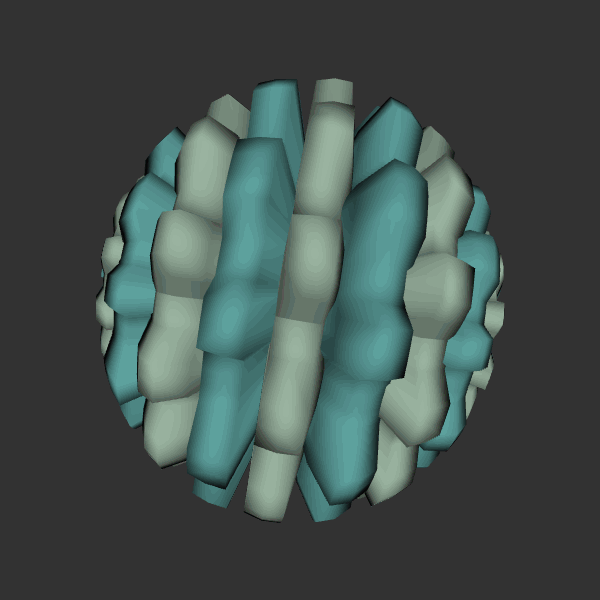
Background: dark